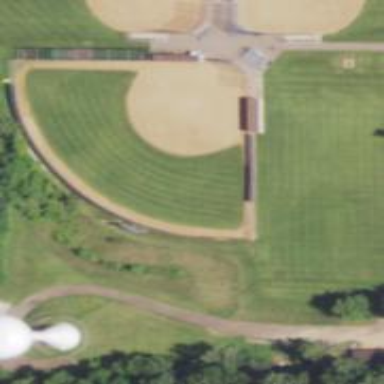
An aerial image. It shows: Baseball pitch for leisure and sports activities.